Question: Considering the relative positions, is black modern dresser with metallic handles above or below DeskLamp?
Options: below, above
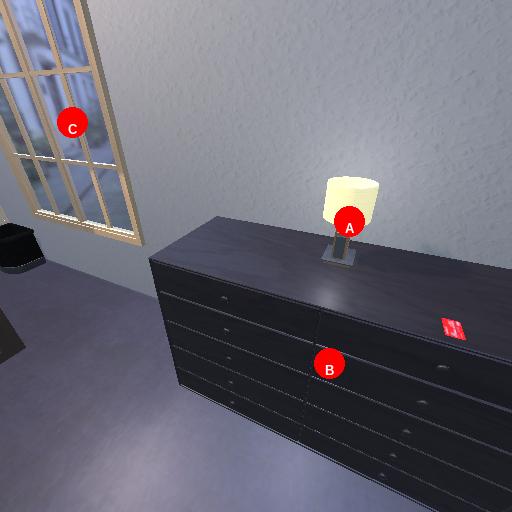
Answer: below